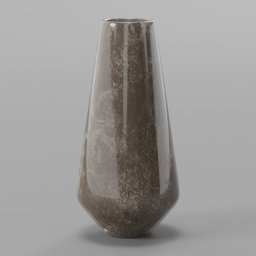
Label: decoration